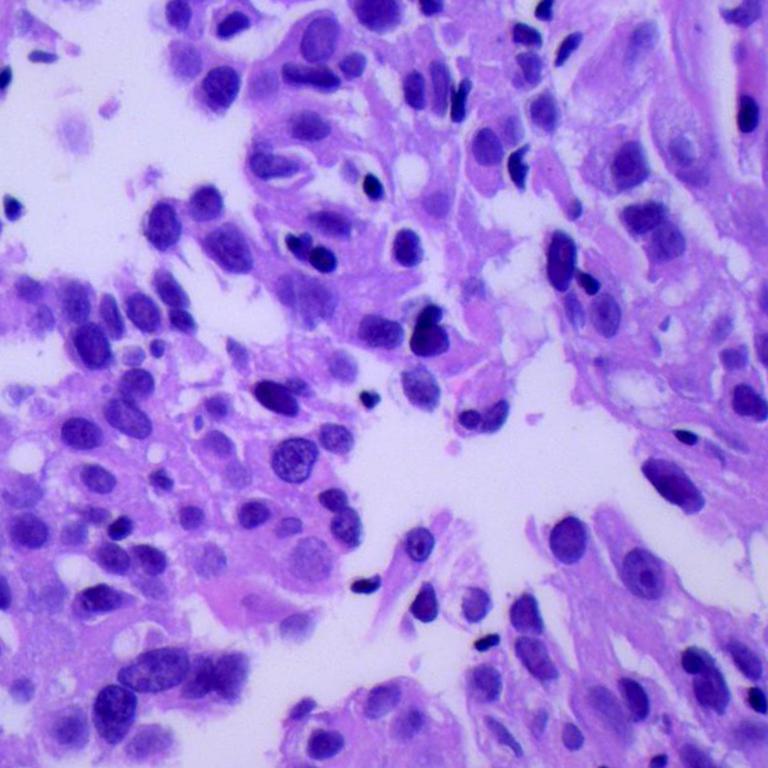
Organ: lung
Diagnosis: adenocarcinomas